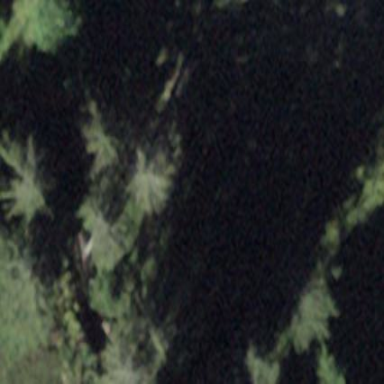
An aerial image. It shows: Forest area.